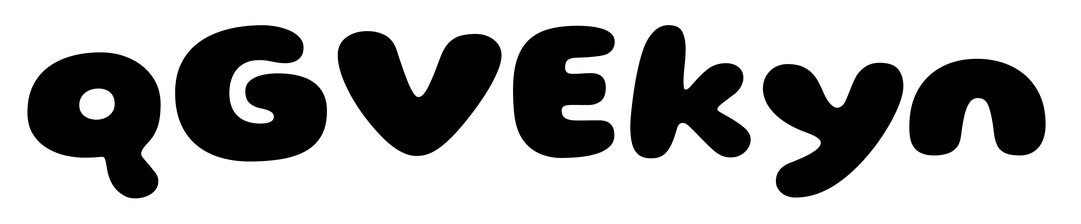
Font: Gluten_ExtraBold